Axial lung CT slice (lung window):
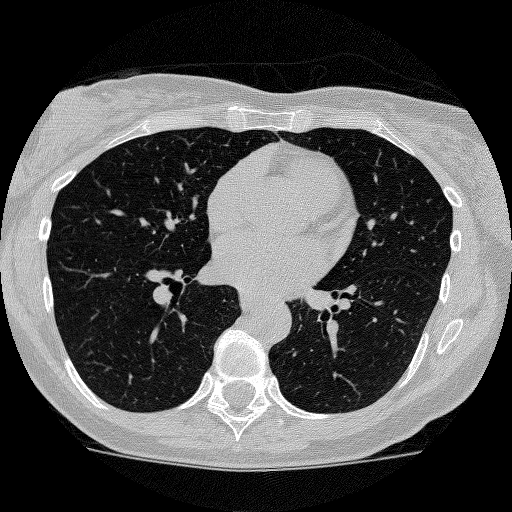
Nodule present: no